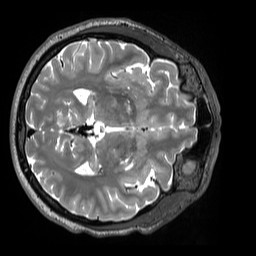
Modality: T2w
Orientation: axial
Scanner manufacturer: siemens
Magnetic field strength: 3 T
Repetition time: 3.2 s
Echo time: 0.451 s